Question: I am plotting race time data with seconds on the Y-Axis and Date on the X-Axis. However, I would like to convert the Y-Axis labels to minute:seconds format without changing the numeric nature of the data. I used the following code to create my ggplot:
'''
plotab2 = ggplot(AB1000, aes(Date, secs)) +
geom_point(size=3, colour= "darkred" ) +
geom_line(size=0.5, colour = "darkred") +
ylim(77,87) +
geom_hline(yintercept = hline1000 ,size =0.4,linetype="dashed", colour="darkblue") +
labs(x = "Date", y = "Time (s)", title="1000m") +
Presentation_Theme
'''
And attempted to edit the Y-Axis labels with the following:
'''
plotab2 + scale_y_continuous(breaks=c(77.5,80.0,82.5,85.0,87.5),
labels=c("1:17.5", "1:20.00", "1:22.50", "1:25.00", "1:27.5"))
'''
Curiously, the resulting plot did work (sort of), and returned only the 1:20.00 label. Hoping for some help in getting the other values to show

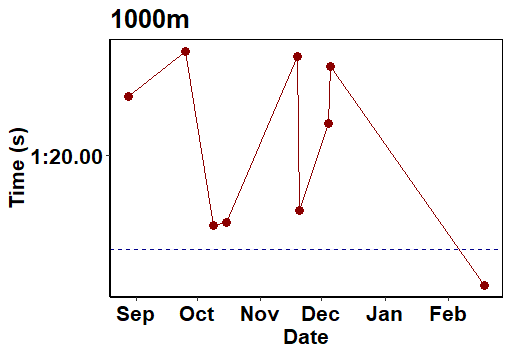
Answer: I am using some arbitrary data here that mimics your 'AB1000'. Your code already does everything you want, if you just replace 'ylim(77,87)' with 'coord_cartesian(ylim = c(77, 87))'. (Otherwise you try to specify the y scale twice, as indicated by the warning 'Scale for 'y' is already present. Adding another scale for 'y', which will replace the existing scale.' - which simply removes the limits you initially set to the axis).
If you want more automatic date labelling, you can also check the 'scales' package, which allows to specify the ticks a la 'scale_y_time(breaks=date_breaks("2 sec"))'
'''
library(ggplot2)
df <- data.frame("Date" = as.Date(c("2021-09-01", "2021-09-18", "2021-10-11", "2021-11-10", "2021-11-12", "2021-12-01", "2021-12-07")),
"secs" = c(78.5, 81, 87, 79, 81, 82, 77.2))
hline1000 <- 78
ggplot(df, aes(Date, secs)) +
geom_point(size=3, colour= "darkred" ) +
geom_line(size=0.5, colour = "darkred") +
coord_cartesian(ylim = c(77, 87)) +
geom_hline(yintercept = hline1000 ,size =0.4,linetype="dashed", colour="darkblue") +
labs(x = "Date", y = "Time (s)", title="1000m") +
scale_y_continuous(breaks=c(77.5,80.0,82.5,85.0,87.5),
labels=c("1:17.5", "1:20.00", "1:22.50", "1:25.00", "1:27.5")) +
theme_bw()
'''
<URL>